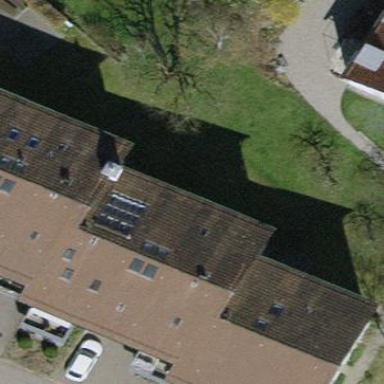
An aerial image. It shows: Gabled roof tile apartment building.